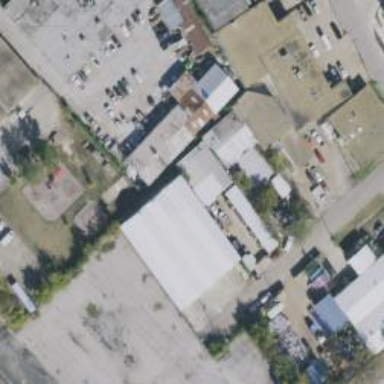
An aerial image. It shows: Warehouse building.